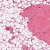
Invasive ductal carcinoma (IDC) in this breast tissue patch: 0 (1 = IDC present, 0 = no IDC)